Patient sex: M
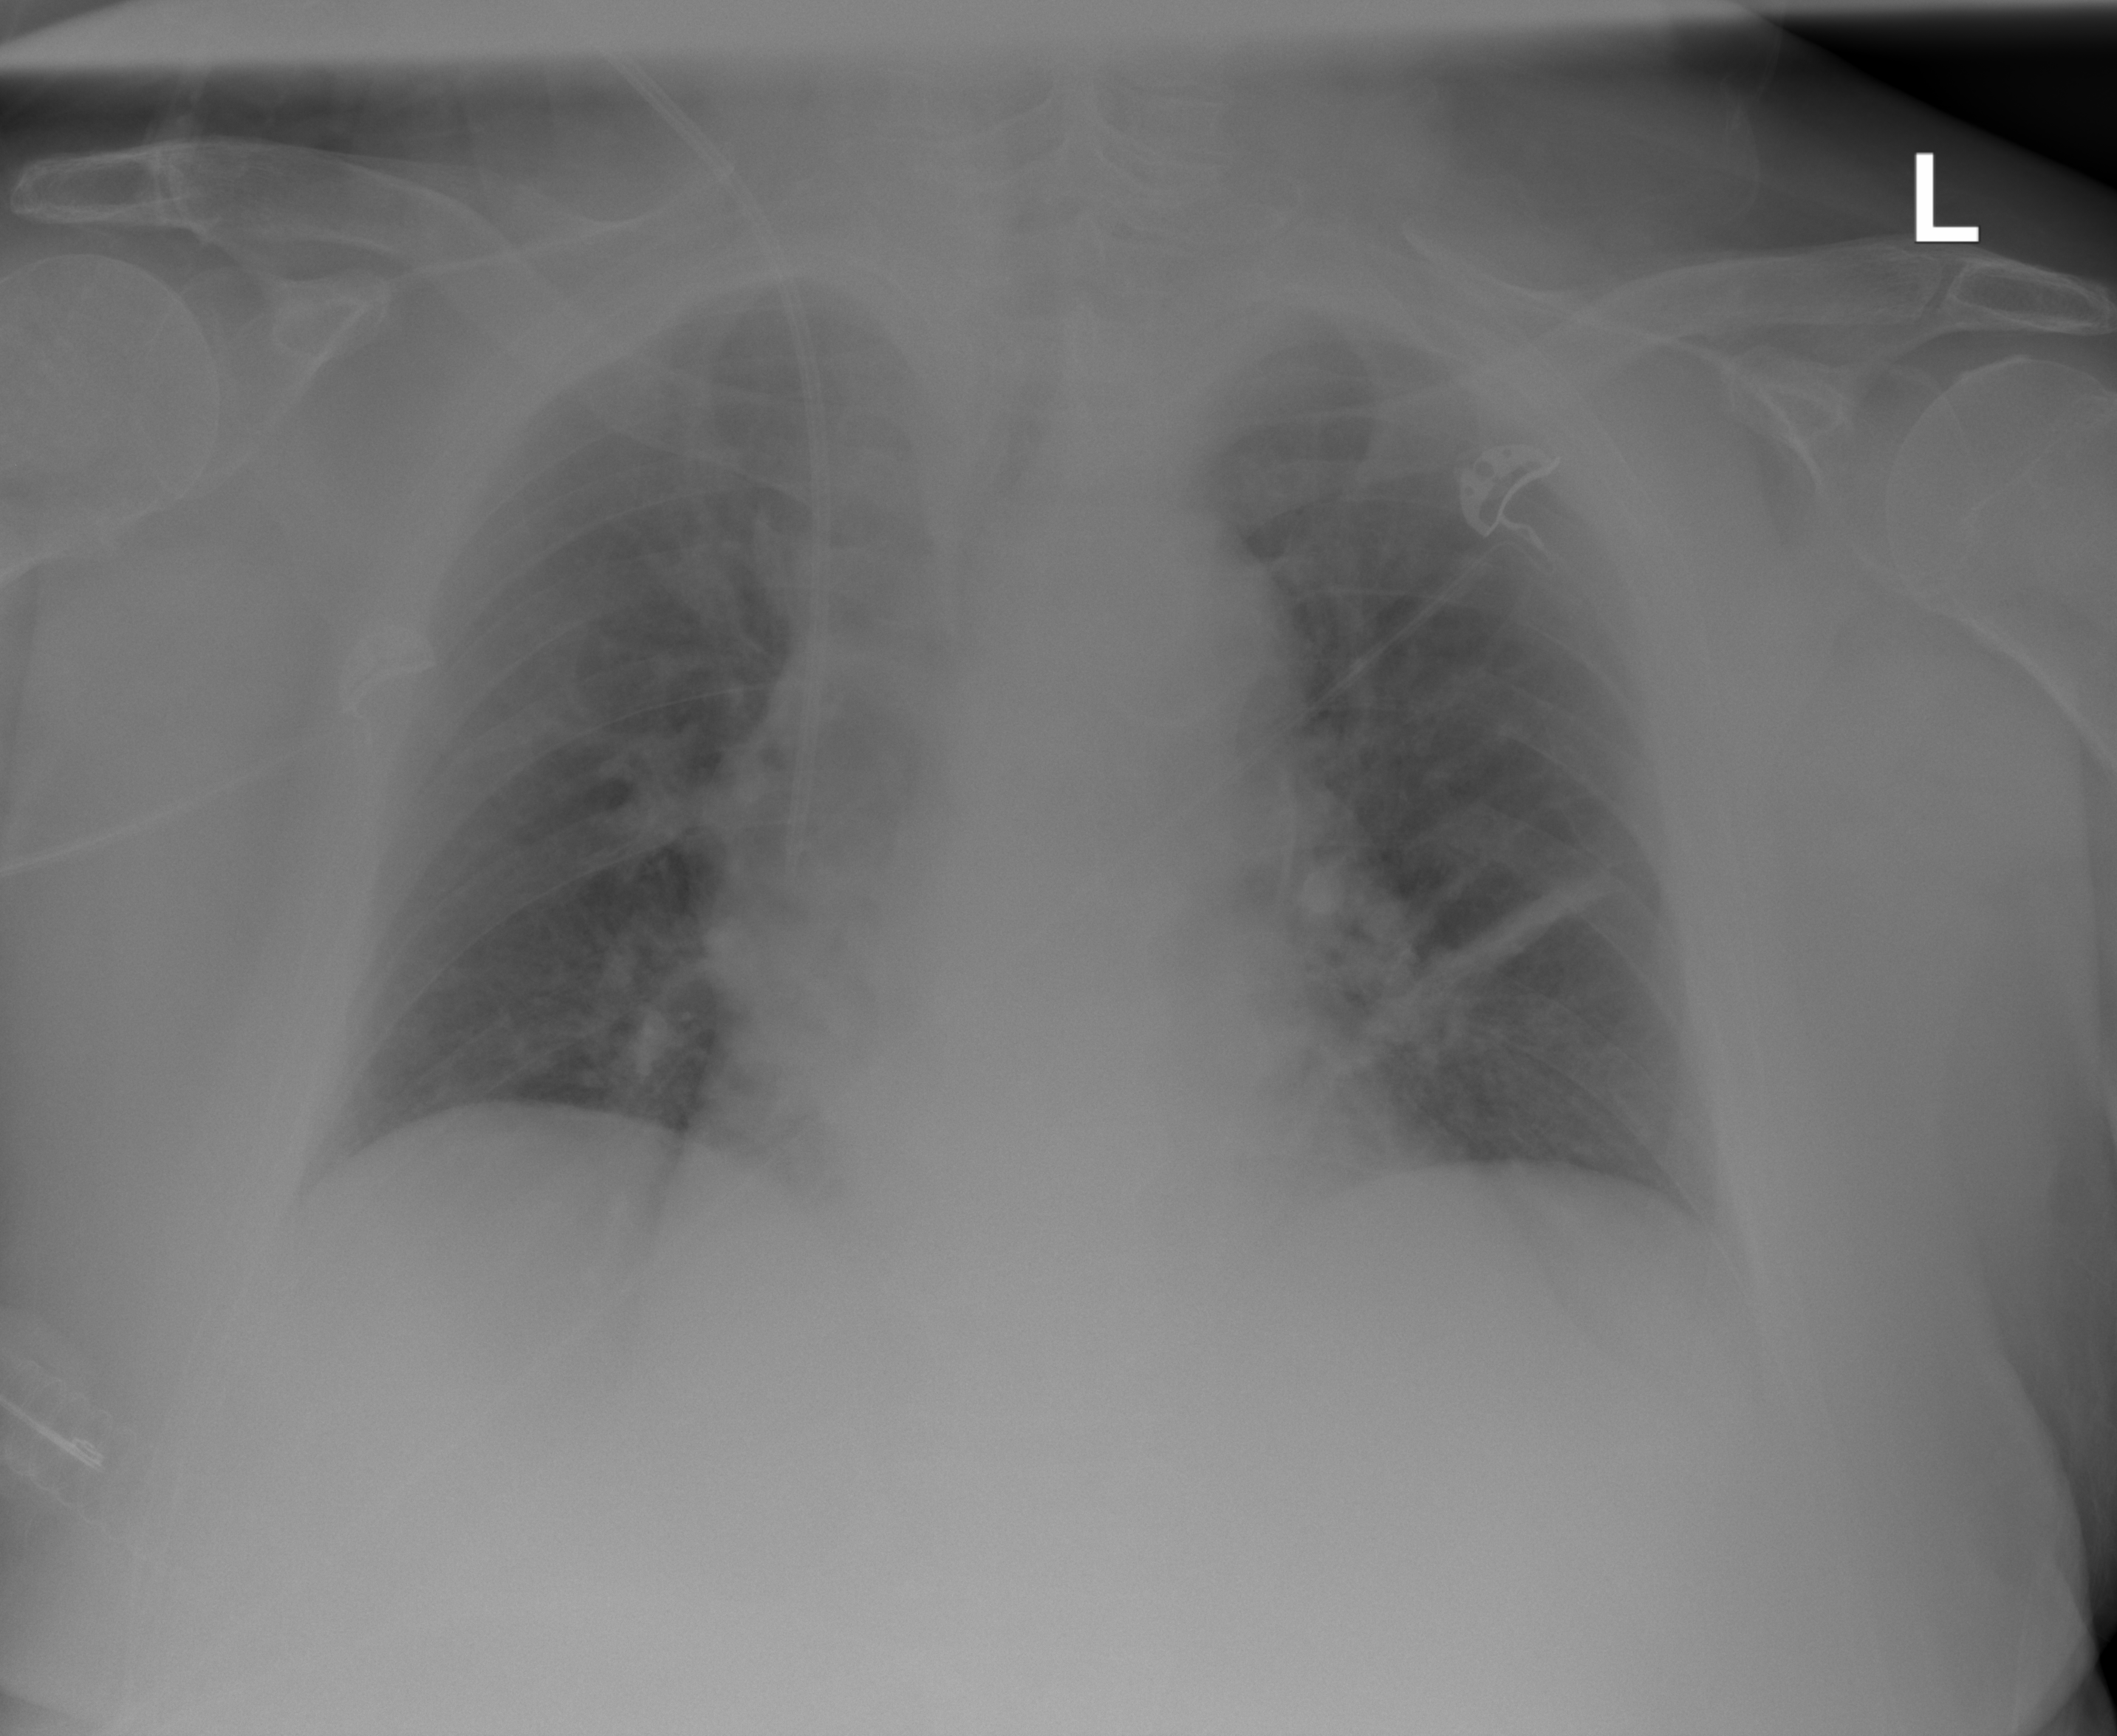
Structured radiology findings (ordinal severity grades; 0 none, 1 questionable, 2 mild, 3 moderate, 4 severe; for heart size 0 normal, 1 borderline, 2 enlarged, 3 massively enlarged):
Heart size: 0
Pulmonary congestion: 0
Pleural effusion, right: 0
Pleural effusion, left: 0
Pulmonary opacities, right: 0
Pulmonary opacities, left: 0
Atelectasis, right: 0
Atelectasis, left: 2